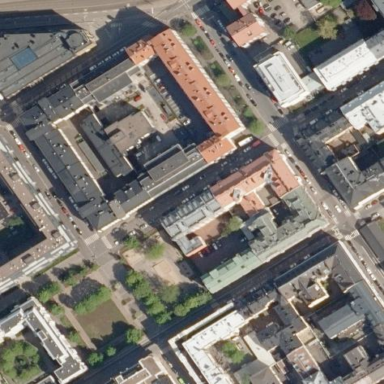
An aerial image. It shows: Residential area located within city block.